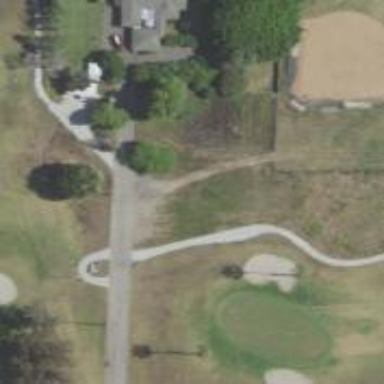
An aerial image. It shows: Service road designated as golf cart path.